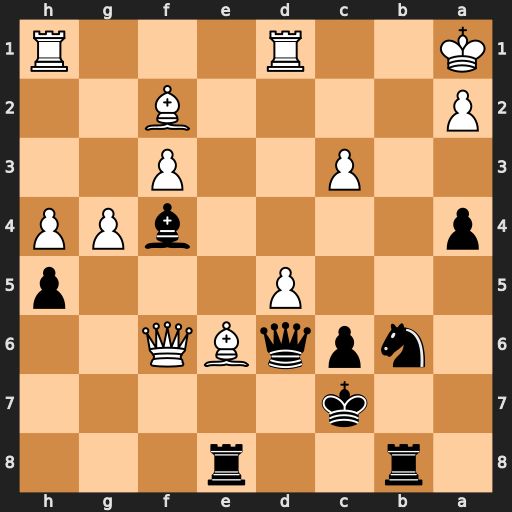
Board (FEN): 1r2r3/2k5/1npqBQ2/3P3p/p4bPP/2P2P2/P4B2/K2R3R
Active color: b
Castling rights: -
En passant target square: -
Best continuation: Be5 Bc5 Bxf6 Bxd6+ Kxd6